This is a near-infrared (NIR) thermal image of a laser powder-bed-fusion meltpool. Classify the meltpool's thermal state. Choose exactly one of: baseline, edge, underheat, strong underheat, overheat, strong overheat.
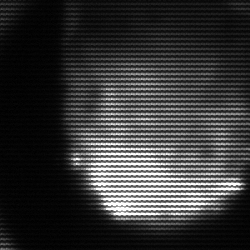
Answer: edge